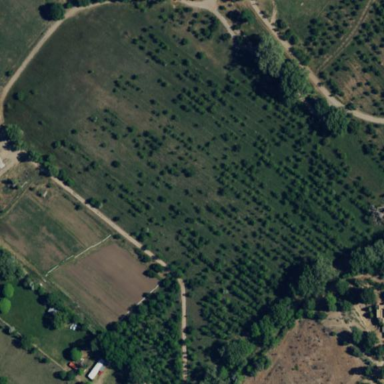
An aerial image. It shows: Orchard.